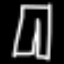
Label: pants